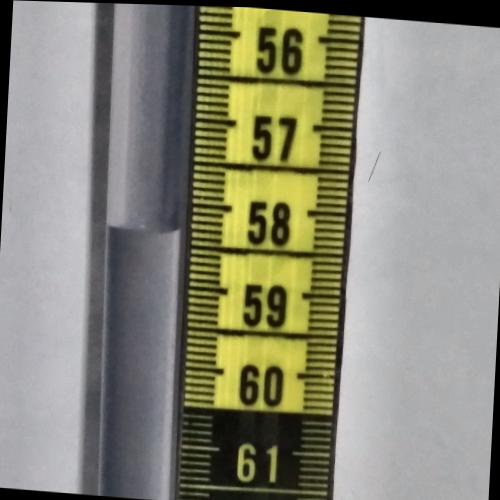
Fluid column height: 58.3 cm